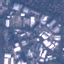
Label: Industrial